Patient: sex M, age 48
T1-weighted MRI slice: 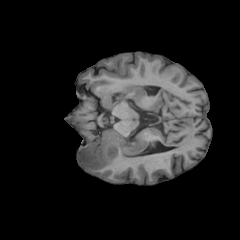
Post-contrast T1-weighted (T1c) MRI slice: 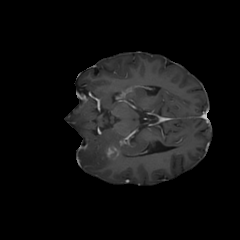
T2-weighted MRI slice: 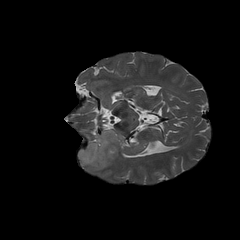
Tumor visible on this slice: yes
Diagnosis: Glioblastoma, IDH-wildtype
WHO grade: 4